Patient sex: M
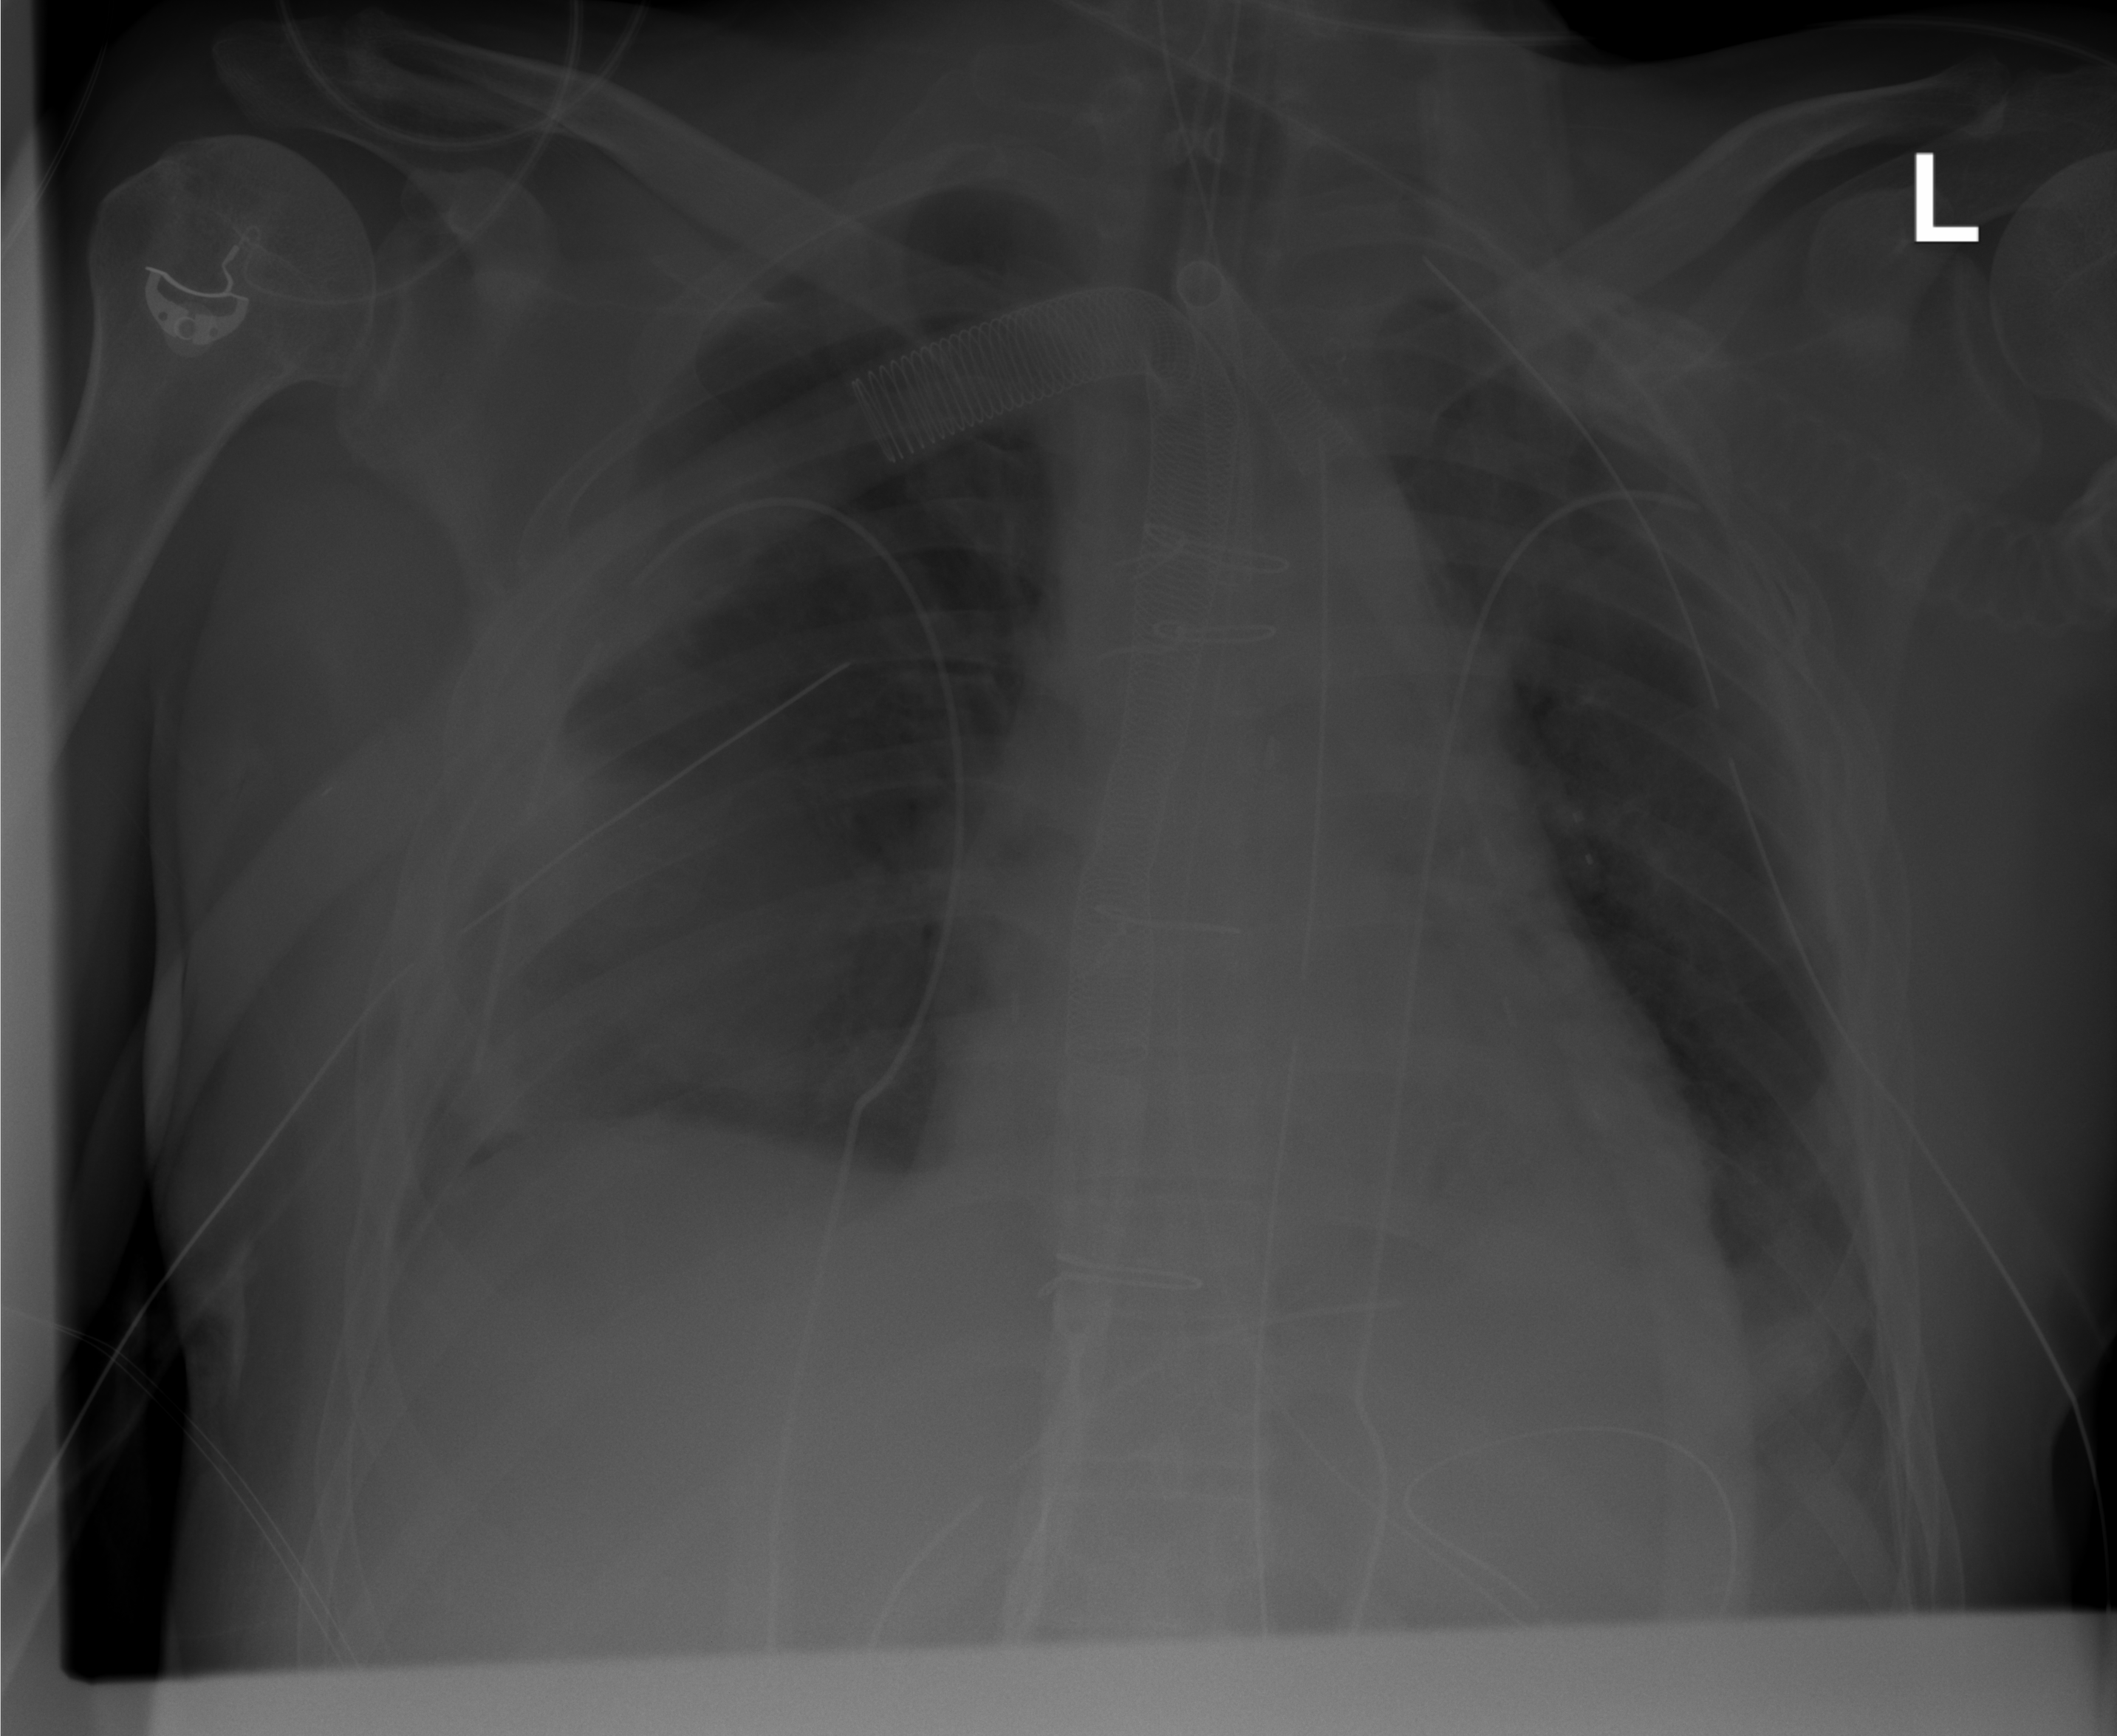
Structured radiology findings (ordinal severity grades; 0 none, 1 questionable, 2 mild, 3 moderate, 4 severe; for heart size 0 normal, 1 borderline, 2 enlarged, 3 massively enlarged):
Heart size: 2
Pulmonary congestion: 0
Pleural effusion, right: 2
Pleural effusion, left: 1
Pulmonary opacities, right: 0
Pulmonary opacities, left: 0
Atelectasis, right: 2
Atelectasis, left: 1